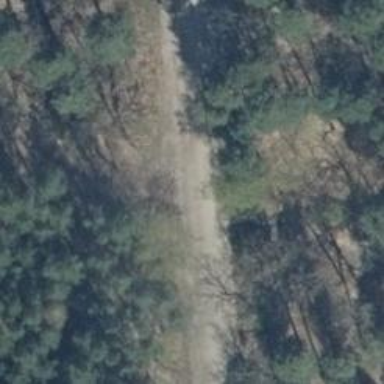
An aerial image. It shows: Unclassified road with compacted surface.